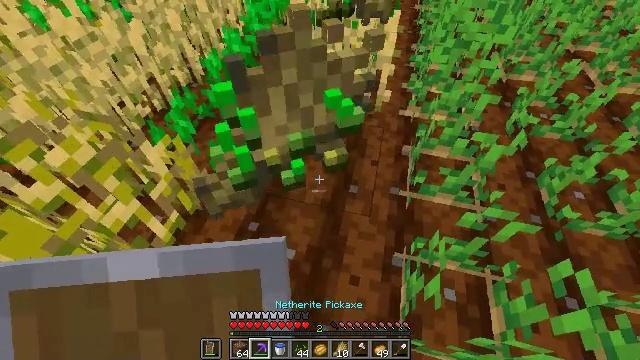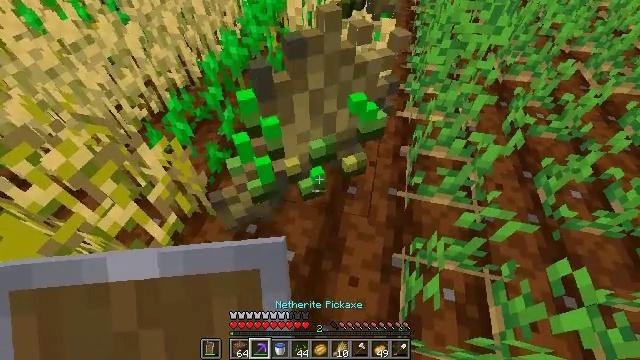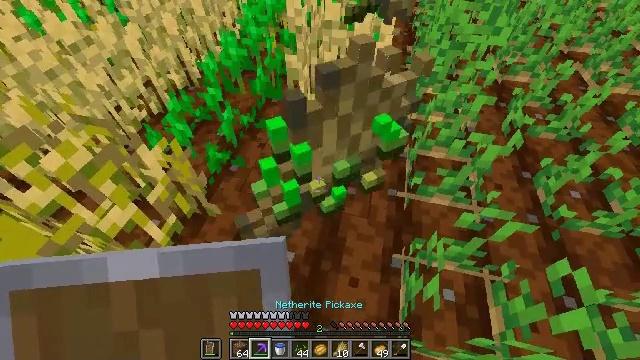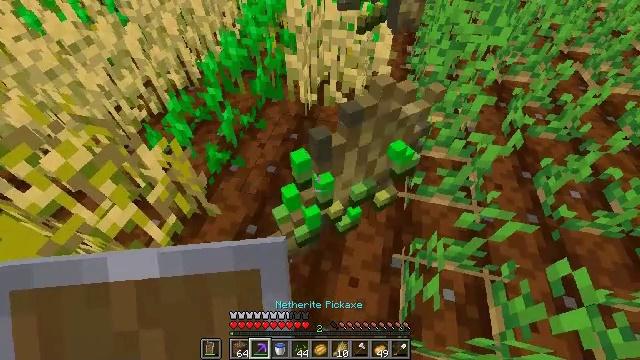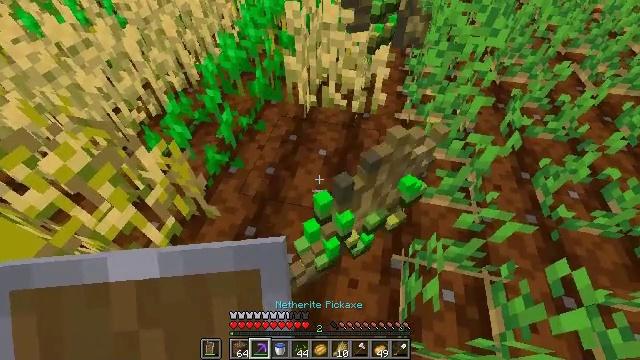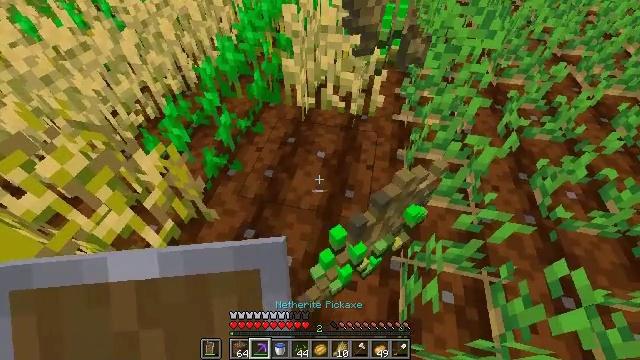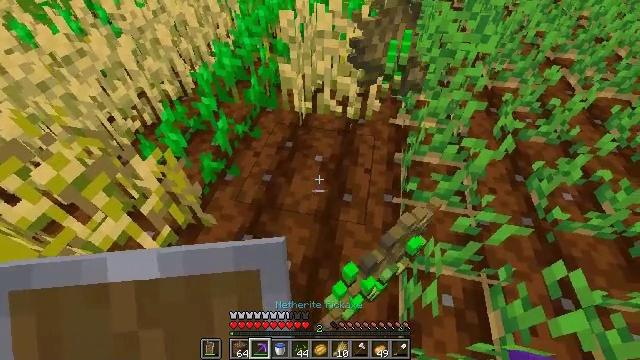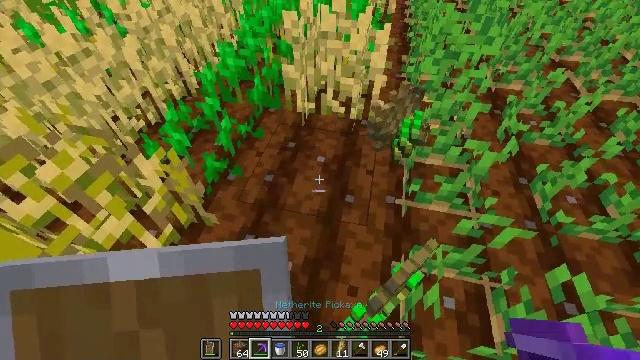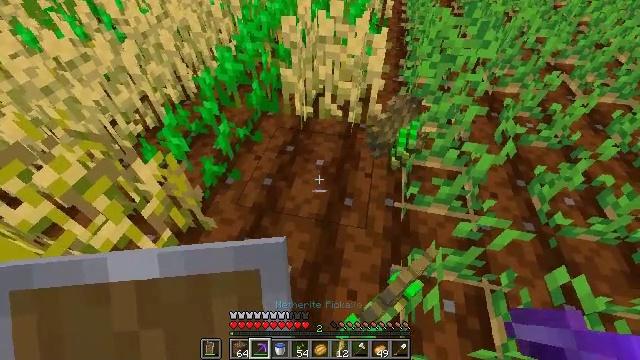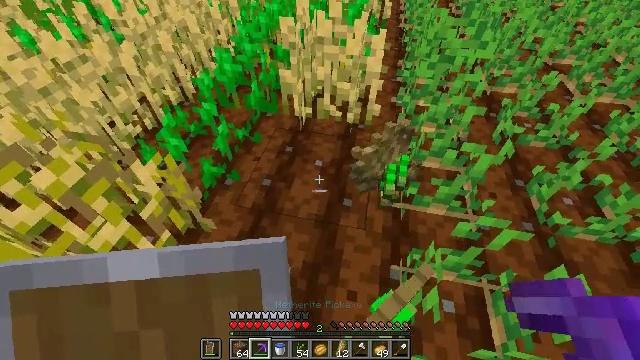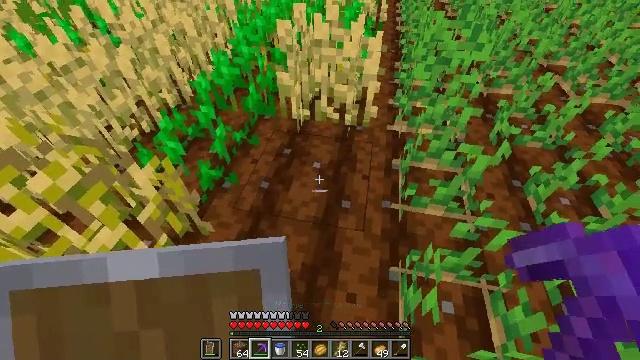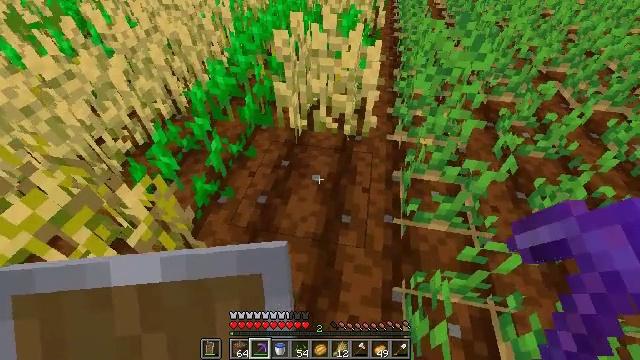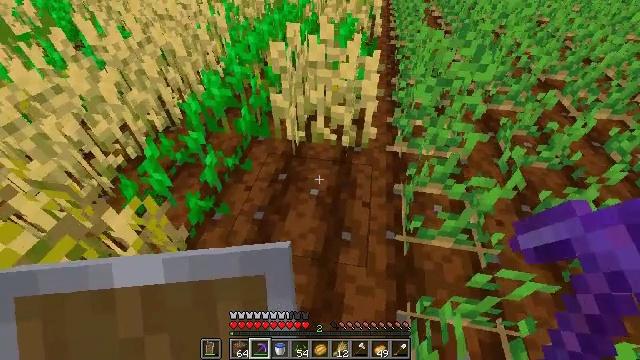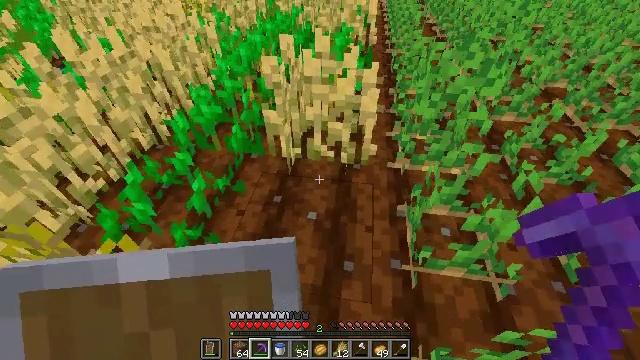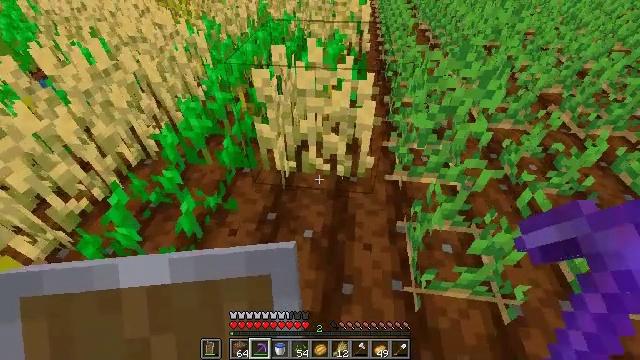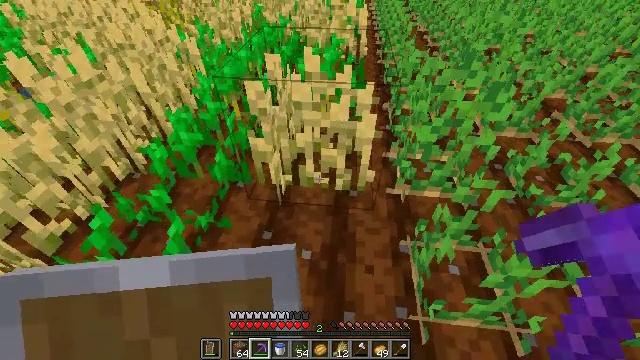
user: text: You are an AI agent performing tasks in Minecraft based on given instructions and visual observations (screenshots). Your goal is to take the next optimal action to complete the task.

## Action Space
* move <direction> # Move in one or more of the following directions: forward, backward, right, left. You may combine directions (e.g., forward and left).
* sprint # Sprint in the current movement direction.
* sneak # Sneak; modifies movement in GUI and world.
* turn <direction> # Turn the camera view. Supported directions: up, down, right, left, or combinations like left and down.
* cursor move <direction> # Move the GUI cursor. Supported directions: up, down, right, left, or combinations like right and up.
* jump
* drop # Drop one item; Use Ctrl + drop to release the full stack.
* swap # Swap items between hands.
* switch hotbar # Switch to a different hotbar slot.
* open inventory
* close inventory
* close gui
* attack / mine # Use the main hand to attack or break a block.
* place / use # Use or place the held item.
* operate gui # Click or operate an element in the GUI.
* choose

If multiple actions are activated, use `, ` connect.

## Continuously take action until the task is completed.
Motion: motion action
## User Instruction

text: Break the mature wheat plants.
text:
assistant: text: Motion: no_op
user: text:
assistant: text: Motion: no_op
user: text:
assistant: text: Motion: no_op
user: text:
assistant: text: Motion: no_op
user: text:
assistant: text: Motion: no_op
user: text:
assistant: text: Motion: no_op
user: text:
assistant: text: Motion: no_op
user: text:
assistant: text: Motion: no_op
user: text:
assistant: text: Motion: no_op
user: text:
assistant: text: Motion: no_op
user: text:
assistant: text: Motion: move forward
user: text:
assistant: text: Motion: move forward, turn up
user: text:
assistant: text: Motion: move forward, turn right and up
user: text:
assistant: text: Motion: move forward, turn right
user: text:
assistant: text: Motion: no_op
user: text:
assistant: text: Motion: no_op
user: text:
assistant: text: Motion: turn right and down
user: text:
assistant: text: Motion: no_op
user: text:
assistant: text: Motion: no_op
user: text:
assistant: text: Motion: no_op
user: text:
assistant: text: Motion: attack / mine
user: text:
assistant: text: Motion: attack / mine
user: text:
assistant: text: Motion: attack / mine
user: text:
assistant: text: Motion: no_op
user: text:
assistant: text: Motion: no_op
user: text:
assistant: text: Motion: no_op